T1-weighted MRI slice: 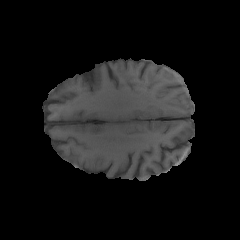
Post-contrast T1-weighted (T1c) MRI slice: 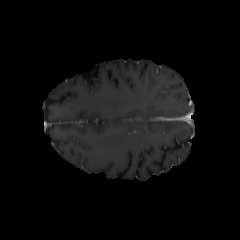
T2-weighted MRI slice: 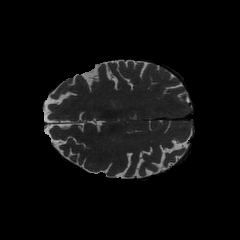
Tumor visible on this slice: no